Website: macys
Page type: billing-address
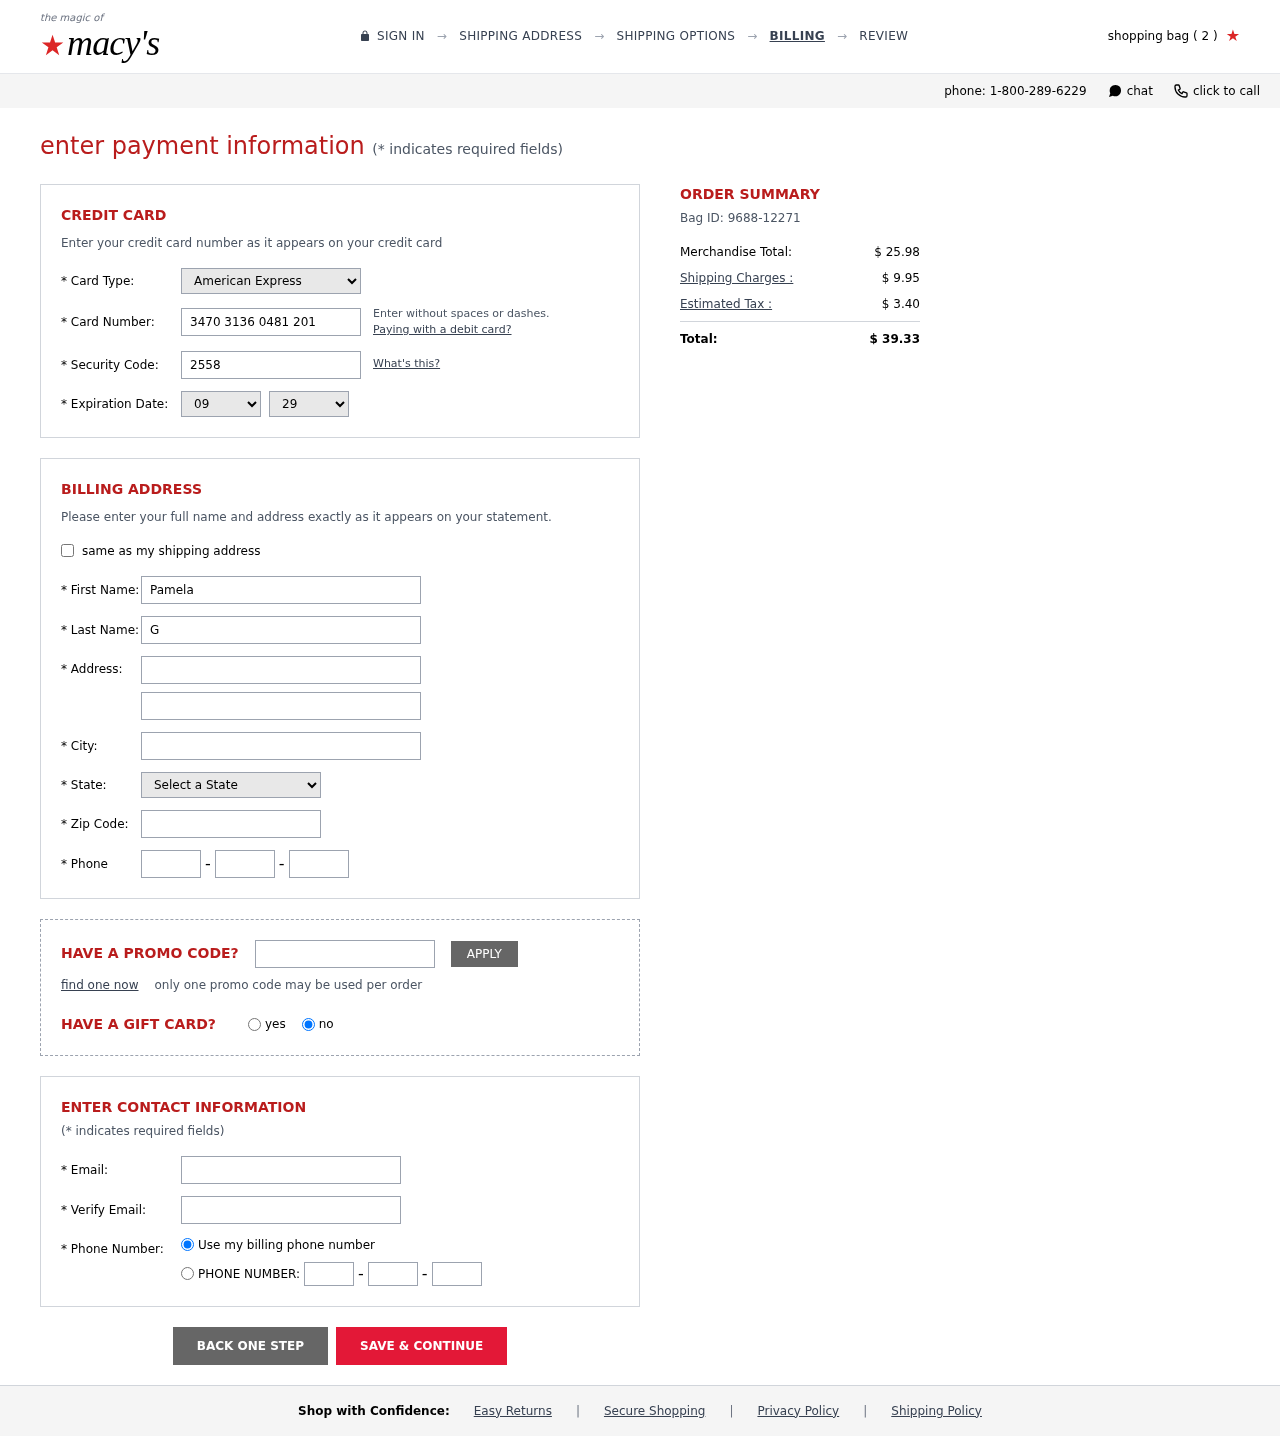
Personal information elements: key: PII_CARD_CVV
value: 2558
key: PII_CARD_EXPIRY_MONTH
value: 09
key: PII_CARD_EXPIRY_YEAR
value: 29
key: PII_CARD_NUMBER
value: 3470 3136 0481 201
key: PII_CARD_TYPE
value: American Express
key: PII_CITY
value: New Melissaland
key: PII_EMAIL
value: pamela.guerra@yahoo.com
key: PII_FIRSTNAME
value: Pamela
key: PII_LASTNAME
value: Guerra
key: PII_PHONE_AREA
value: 822
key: PII_PHONE_PREFIX
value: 461
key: PII_PHONE_SUFFIX
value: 5258
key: PII_POSTCODE
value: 41345
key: PII_STATE_ABBR
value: KS
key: PII_STREET
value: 47595 Erica View
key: PII_STREET2
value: Apt. 306
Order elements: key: ORDER_NUM_ITEMS
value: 2
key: ORDER_ID
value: Bag ID: 9688-12271
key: ORDER_SUBTOTAL
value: $ 25.98
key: ORDER_SHIPPING_COST
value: $ 9.95
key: ORDER_TAX
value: $ 3.40
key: ORDER_TOTAL
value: $ 39.33